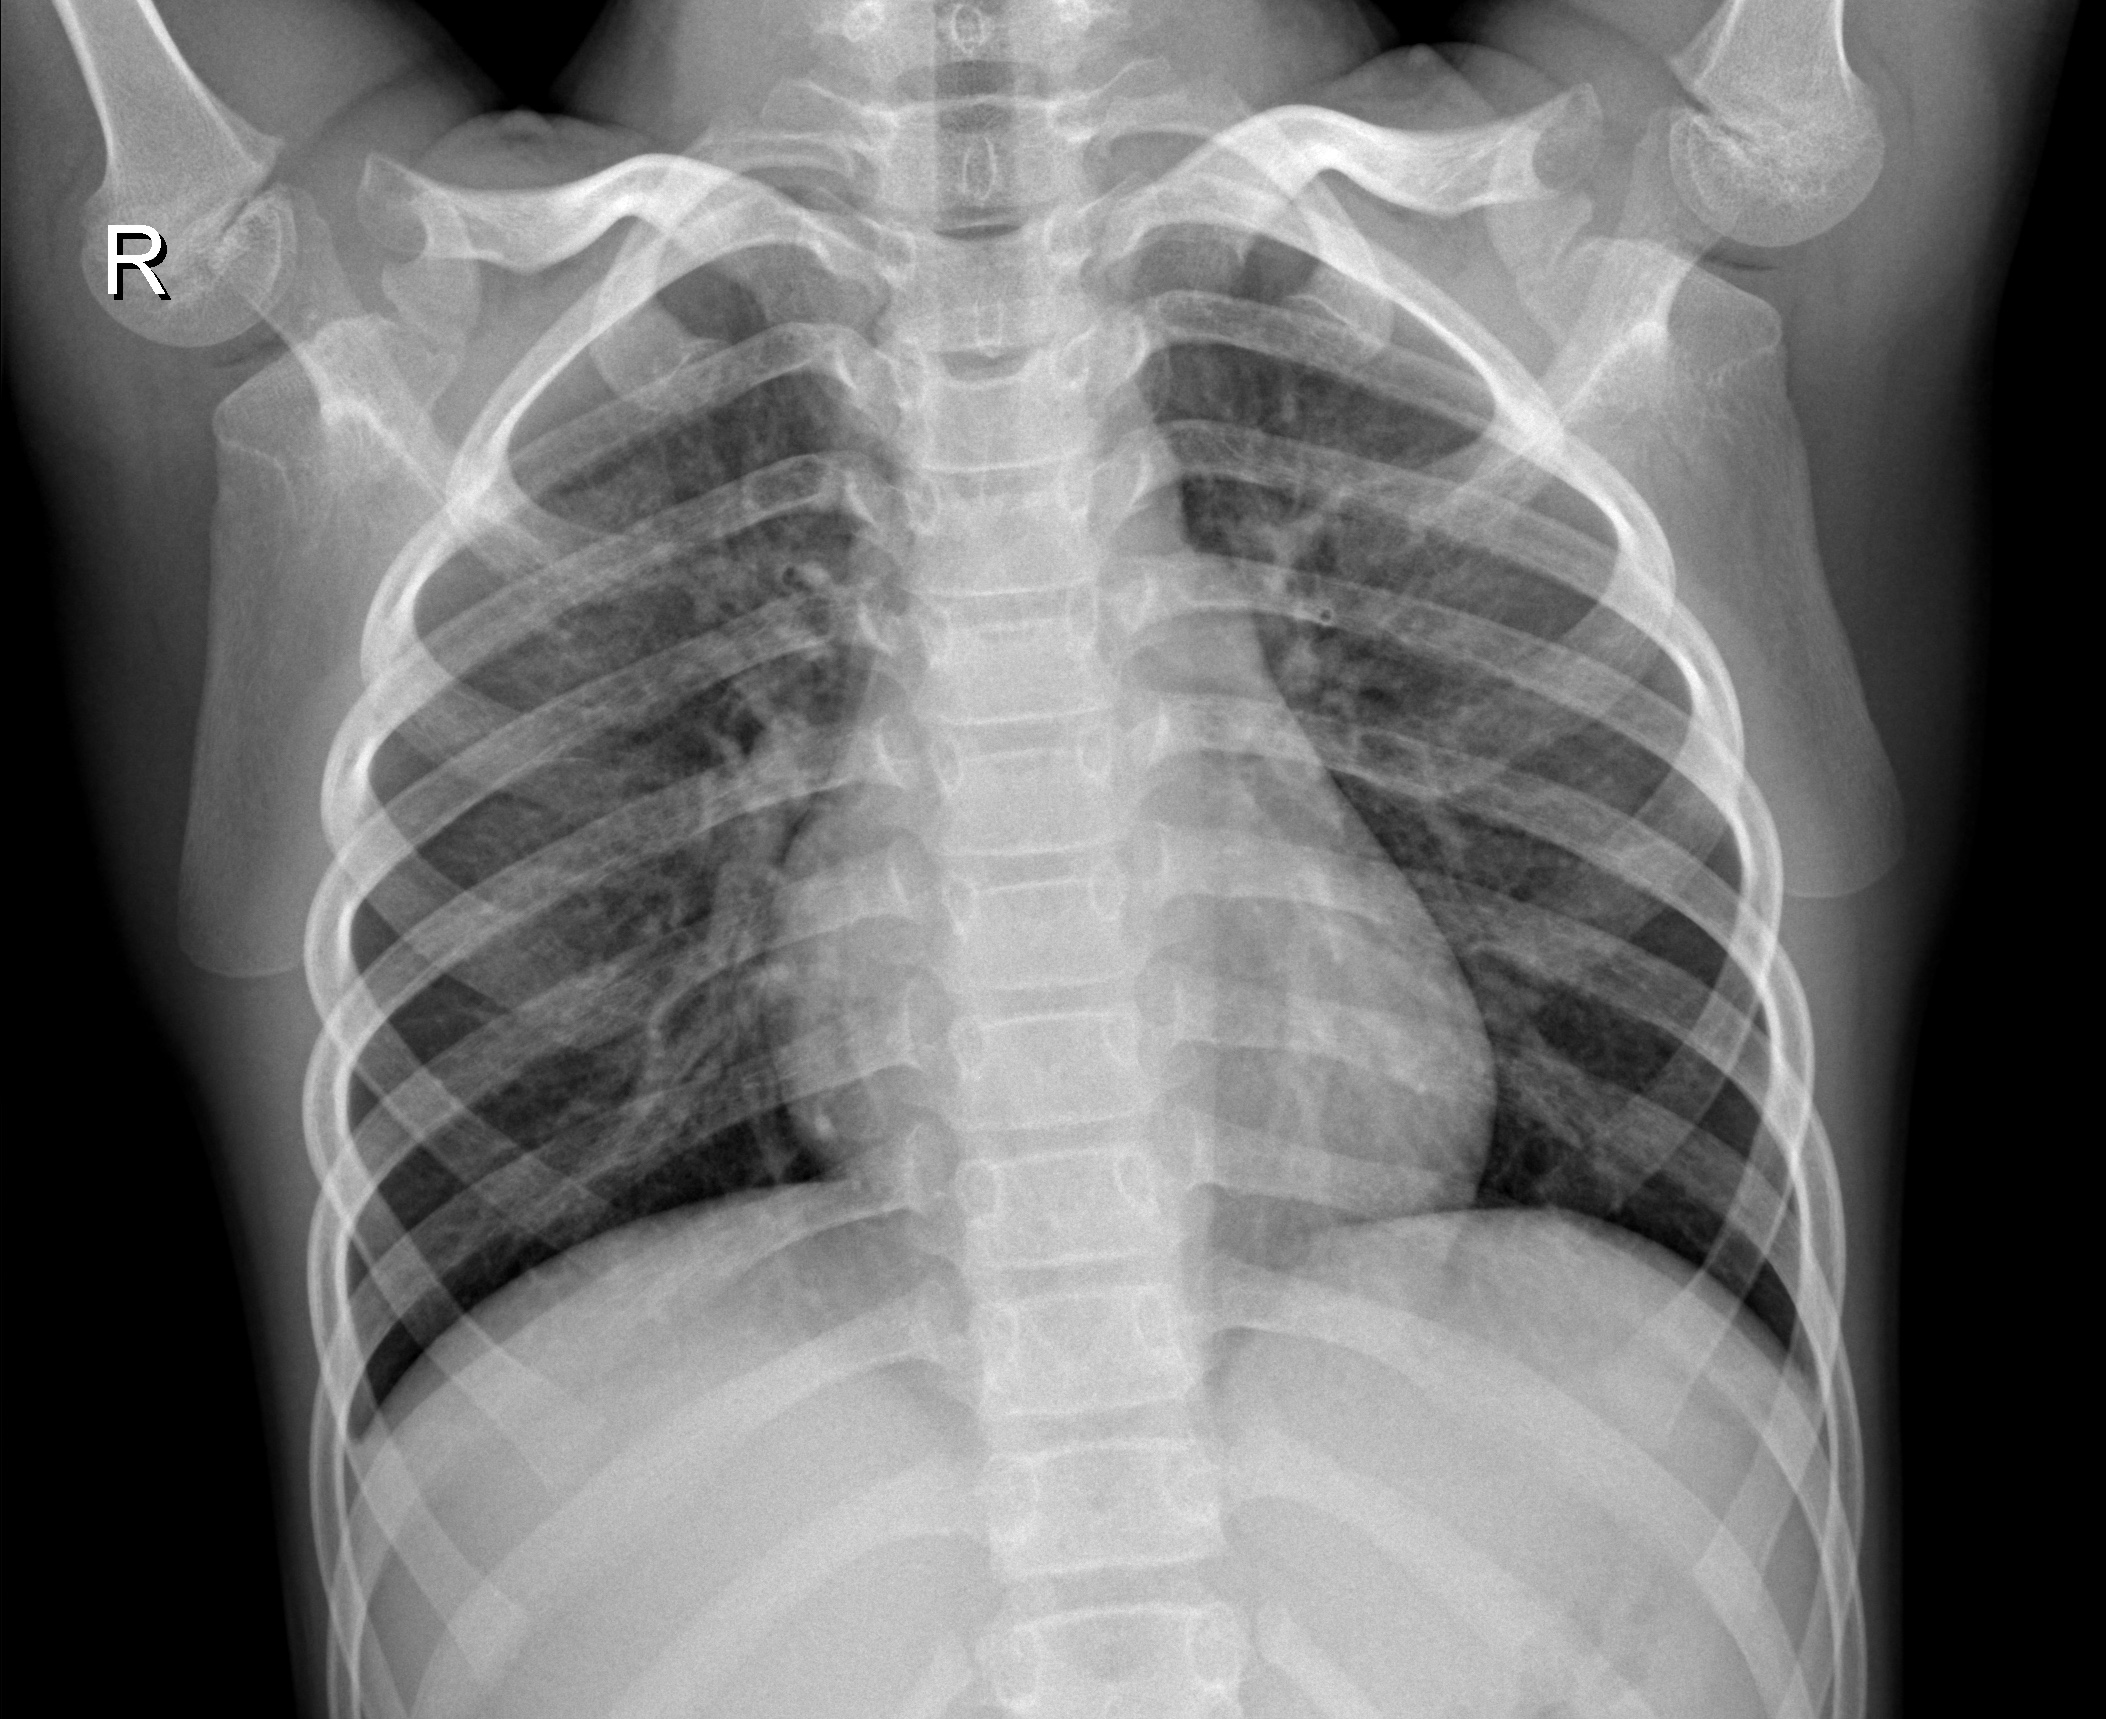
Diagnosis: NORMAL